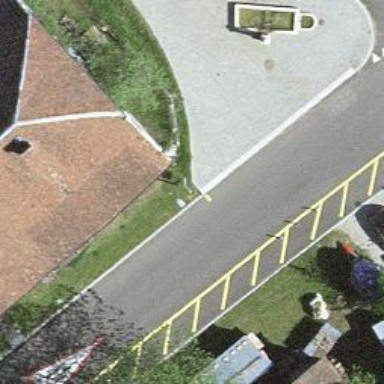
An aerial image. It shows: Bus stop along the road.